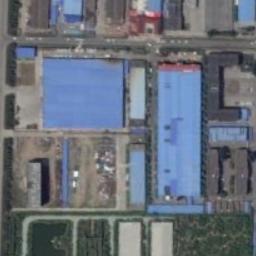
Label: industrial_area